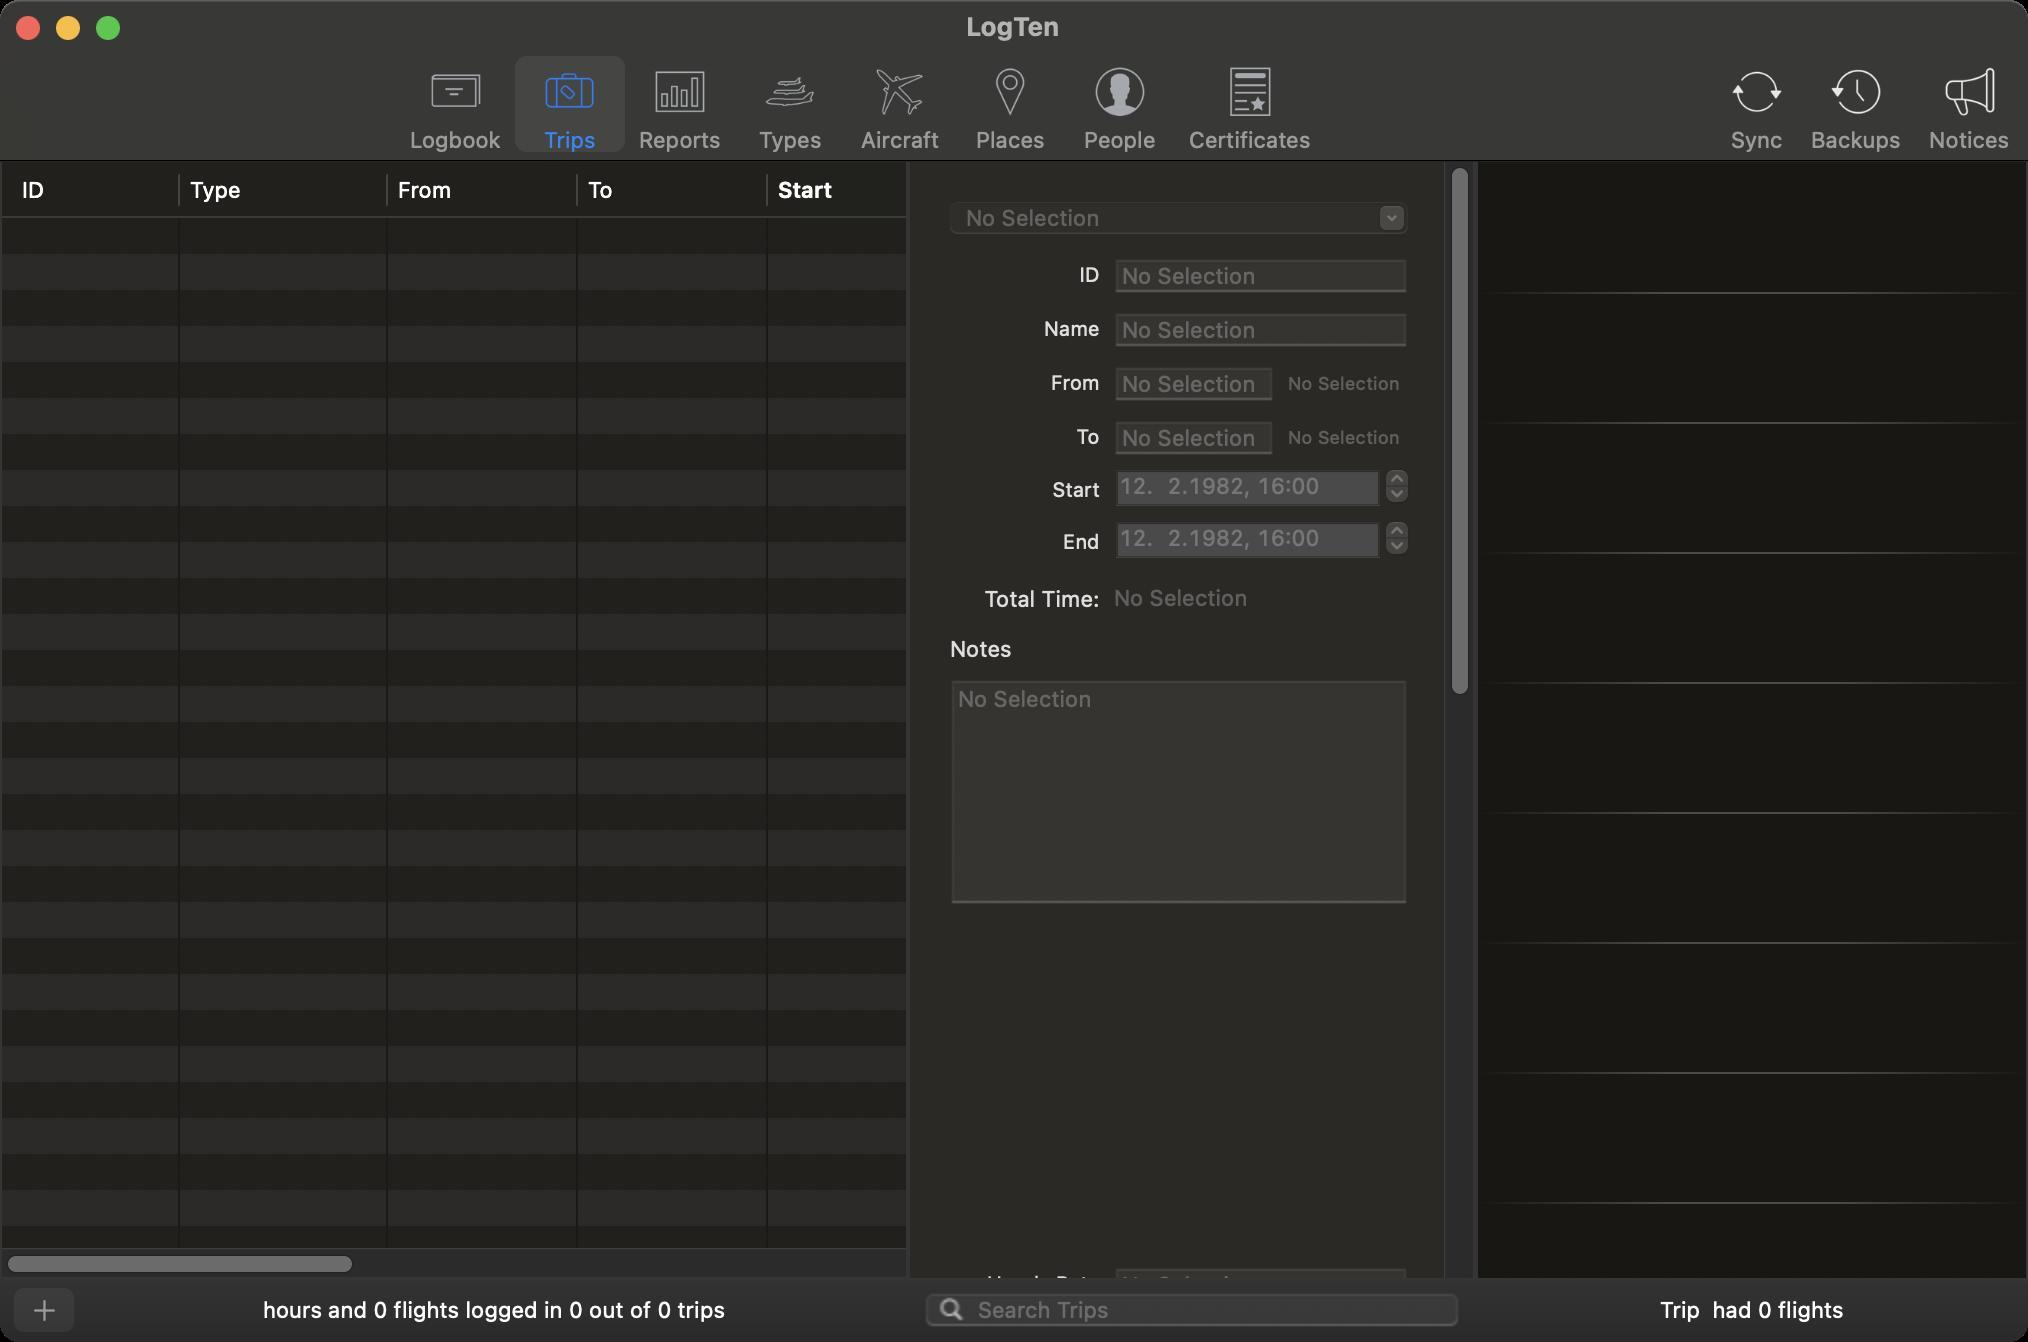
Accessibility tree:
{"name": "LogTen", "role": "AXWindow", "description": null, "role_description": "standard window", "value": null, "position": "357.00;254.00", "size": "1014;671", "children": [{"name": null, "role": "AXScrollArea", "description": null, "role_description": "scroll area", "value": null, "position": "454.00;80.00", "size": "284;560", "children": [{"name": "", "role": "AXButton", "description": "add", "role_description": "button", "value": null, "position": "483.00;1207.50", "size": "12;15", "children": []}, {"name": "", "role": "AXButton", "description": "remove", "role_description": "button", "value": null, "position": "502.00;1211.00", "size": "12;9", "children": []}, {"name": null, "role": "AXStaticText", "description": null, "role_description": "text", "value": "Start", "position": "469.00;238.50", "size": "83;13", "children": []}, {"name": null, "role": "AXStaticText", "description": null, "role_description": "text", "value": "End", "position": "469.00;264.50", "size": "83;13", "children": []}, {"name": null, "role": "AXStaticText", "description": null, "role_description": "text", "value": "ID", "position": "469.00;131.00", "size": "83;13", "children": []}, {"name": null, "role": "AXStaticText", "description": null, "role_description": "text", "value": "Name", "position": "469.00;158.00", "size": "83;13", "children": []}, {"name": null, "role": "AXStaticText", "description": null, "role_description": "text", "value": "", "position": "555.00;292.00", "size": "151;15", "children": []}, {"name": null, "role": "AXStaticText", "description": null, "role_description": "text", "value": "Notes", "position": "473.00;317.50", "size": "233;14", "children": []}, {"name": null, "role": "AXStaticText", "description": null, "role_description": "text", "value": "", "position": "557.00;128.00", "size": "147;19", "children": []}, {"name": null, "role": "AXStaticText", "description": null, "role_description": "text", "value": "", "position": "557.00;155.00", "size": "147;19", "children": []}, {"name": null, "role": "AXStaticText", "description": null, "role_description": "text", "value": "Hourly Rate", "position": "469.00;635.50", "size": "83;13", "children": []}, {"name": null, "role": "AXStaticText", "description": null, "role_description": "text", "value": "", "position": "557.00;632.50", "size": "147;19", "children": []}, {"name": null, "role": "AXStaticText", "description": null, "role_description": "text", "value": "Total Earnings", "position": "469.00;662.50", "size": "83;13", "children": []}, {"name": null, "role": "AXStaticText", "description": null, "role_description": "text", "value": "", "position": "557.00;659.50", "size": "147;19", "children": []}, {"name": null, "role": "AXDateTimeArea", "description": null, "role_description": "date time area", "value": "1982-02-12 16:00:00 +0000", "position": "557.00;234.00", "size": "149;20", "children": [{"name": null, "role": "AXIncrementor", "description": null, "role_description": "stepper", "value": 0.5, "position": "691.00;234.00", "size": "15;20", "children": [{"name": null, "role": "AXButton", "description": null, "role_description": "increment arrow button", "value": null, "position": "691.00;234.00", "size": "15;10", "children": []}, {"name": null, "role": "AXButton", "description": null, "role_description": "decrement arrow button", "value": null, "position": "691.00;244.00", "size": "15;10", "children": []}]}]}, {"name": null, "role": "AXDateTimeArea", "description": null, "role_description": "date time area", "value": "1982-02-12 16:00:00 +0000", "position": "557.00;260.00", "size": "149;20", "children": [{"name": null, "role": "AXIncrementor", "description": null, "role_description": "stepper", "value": 0.5, "position": "691.00;260.00", "size": "15;20", "children": [{"name": null, "role": "AXButton", "description": null, "role_description": "increment arrow button", "value": null, "position": "691.00;260.00", "size": "15;10", "children": []}, {"name": null, "role": "AXButton", "description": null, "role_description": "decrement arrow button", "value": null, "position": "691.00;270.00", "size": "15;10", "children": []}]}]}, {"name": null, "role": "AXStaticText", "description": null, "role_description": "text", "value": "", "position": "475.00;339.50", "size": "229;113", "children": []}, {"name": null, "role": "AXComboBox", "description": null, "role_description": "combo box", "value": "", "position": "474.00;100.00", "size": "232;19", "children": [{"name": "", "role": "AXButton", "description": null, "role_description": "button", "value": null, "position": "688.00;100.00", "size": "22;19", "children": []}]}, {"name": "", "role": "AXCheckBox", "description": null, "role_description": "checkbox", "value": 0, "position": "556.00;742.00", "size": "13;16", "children": []}, {"name": "Include_flight_pay", "role": "AXCheckBox", "description": null, "role_description": "checkbox", "value": 1, "position": "556.00;712.50", "size": "148;14", "children": []}, {"name": "", "role": "AXButton", "description": "refresh", "role_description": "button", "value": null, "position": "558.00;661.50", "size": "14;14", "children": []}, {"name": "", "role": "AXCheckBox", "description": null, "role_description": "checkbox", "value": 0, "position": "556.00;761.50", "size": "13;16", "children": []}, {"name": "", "role": "AXCheckBox", "description": null, "role_description": "checkbox", "value": 0, "position": "556.00;781.50", "size": "13;16", "children": []}, {"name": "", "role": "AXCheckBox", "description": null, "role_description": "checkbox", "value": 0, "position": "556.00;801.50", "size": "13;16", "children": []}, {"name": "", "role": "AXCheckBox", "description": null, "role_description": "checkbox", "value": 0, "position": "556.00;821.50", "size": "13;16", "children": []}, {"name": "", "role": "AXCheckBox", "description": null, "role_description": "checkbox", "value": 0, "position": "556.00;841.50", "size": "13;16", "children": []}, {"name": "", "role": "AXCheckBox", "description": null, "role_description": "checkbox", "value": 0, "position": "556.00;861.50", "size": "13;16", "children": []}, {"name": "", "role": "AXCheckBox", "description": null, "role_description": "checkbox", "value": 0, "position": "556.00;881.50", "size": "13;16", "children": []}, {"name": "", "role": "AXCheckBox", "description": null, "role_description": "checkbox", "value": 0, "position": "556.00;901.50", "size": "13;16", "children": []}, {"name": "", "role": "AXCheckBox", "description": null, "role_description": "checkbox", "value": 0, "position": "556.00;921.50", "size": "13;16", "children": []}, {"name": null, "role": "AXStaticText", "description": null, "role_description": "text", "value": "To", "position": "469.00;212.00", "size": "83;13", "children": []}, {"name": null, "role": "AXStaticText", "description": null, "role_description": "text", "value": "From", "position": "469.00;185.00", "size": "83;13", "children": []}, {"name": null, "role": "AXStaticText", "description": null, "role_description": "text", "value": "", "position": "557.00;182.00", "size": "80;19", "children": []}, {"name": null, "role": "AXStaticText", "description": null, "role_description": "text", "value": "", "position": "642.00;186.00", "size": "65;11", "children": []}, {"name": null, "role": "AXStaticText", "description": null, "role_description": "text", "value": "", "position": "642.00;213.00", "size": "65;11", "children": []}, {"name": null, "role": "AXStaticText", "description": null, "role_description": "text", "value": "", "position": "557.00;209.00", "size": "80;19", "children": []}, {"name": null, "role": "AXStaticText", "description": null, "role_description": "text", "value": "Total Time:", "position": "473.00;292.50", "size": "79;14", "children": []}, {"name": null, "role": "AXGroup", "description": null, "role_description": "group", "value": null, "position": "472.00;458.50", "size": "235;170", "children": [{"name": null, "role": "AXImage", "description": "", "role_description": "image", "value": null, "position": "476.00;461.50", "size": "227;162", "children": []}]}, {"name": null, "role": "AXScrollArea", "description": null, "role_description": "scroll area", "value": null, "position": "475.00;978.50", "size": "229;227", "children": [{"name": null, "role": "AXTable", "description": null, "role_description": "table", "value": null, "position": "476.00;1007.50", "size": "629;186", "children": [{"name": null, "role": "AXColumn", "description": null, "role_description": "column", "value": null, "position": "476.00;1007.50", "size": "78;186", "children": []}, {"name": null, "role": "AXColumn", "description": null, "role_description": "column", "value": null, "position": "554.00;1007.50", "size": "68;186", "children": []}, {"name": null, "role": "AXColumn", "description": null, "role_description": "column", "value": null, "position": "622.00;1007.50", "size": "68;186", "children": []}, {"name": null, "role": "AXColumn", "description": null, "role_description": "column", "value": null, "position": "690.00;1007.50", "size": "68;186", "children": []}, {"name": null, "role": "AXColumn", "description": null, "role_description": "column", "value": null, "position": "758.00;1007.50", "size": "72;186", "children": []}, {"name": null, "role": "AXColumn", "description": null, "role_description": "column", "value": null, "position": "830.00;1007.50", "size": "68;186", "children": []}, {"name": null, "role": "AXColumn", "description": null, "role_description": "column", "value": null, "position": "898.00;1007.50", "size": "207;186", "children": []}, {"name": null, "role": "AXGroup", "description": null, "role_description": "group", "value": null, "position": "476.00;979.50", "size": "629;28", "children": [{"name": "Date", "role": "AXButton", "description": null, "role_description": "sort button", "value": null, "position": "476.00;979.50", "size": "78;28", "children": []}, {"name": "Payee", "role": "AXButton", "description": null, "role_description": "sort button", "value": null, "position": "554.00;979.50", "size": "68;28", "children": []}, {"name": "Place", "role": "AXButton", "description": null, "role_description": "sort button", "value": null, "position": "622.00;979.50", "size": "68;28", "children": []}, {"name": "Type", "role": "AXButton", "description": null, "role_description": "sort button", "value": null, "position": "690.00;979.50", "size": "68;28", "children": []}, {"name": "Category", "role": "AXButton", "description": null, "role_description": "sort button", "value": null, "position": "758.00;979.50", "size": "72;28", "children": []}, {"name": "Amount", "role": "AXButton", "description": null, "role_description": "sort button", "value": null, "position": "830.00;979.50", "size": "68;28", "children": []}, {"name": "Notes", "role": "AXButton", "description": null, "role_description": "sort button", "value": null, "position": "898.00;979.50", "size": "207;28", "children": []}]}]}, {"name": null, "role": "AXScrollBar", "description": null, "role_description": "scroll bar", "value": 0.0, "position": "476.00;1193.50", "size": "216;11", "children": [{"name": null, "role": "AXValueIndicator", "description": null, "role_description": "value indicator", "value": 0.0, "position": "478.00;1193.50", "size": "72;11", "children": []}, {"name": null, "role": "AXButton", "description": null, "role_description": "increment arrow button", "value": null, "position": "476.00;1193.50", "size": "0;0", "children": []}, {"name": null, "role": "AXButton", "description": null, "role_description": "decrement arrow button", "value": null, "position": "476.00;1193.50", "size": "0;0", "children": []}, {"name": null, "role": "AXButton", "description": null, "role_description": "increment page button", "value": null, "position": "551.00;1193.50", "size": "141;11", "children": []}, {"name": null, "role": "AXButton", "description": null, "role_description": "decrement page button", "value": null, "position": "476.00;1193.50", "size": "2;11", "children": []}]}, {"name": null, "role": "AXScrollBar", "description": null, "role_description": "scroll bar", "value": 0.0, "position": "692.00;1007.50", "size": "11;186", "children": []}]}, {"name": null, "role": "AXStaticText", "description": null, "role_description": "text", "value": "Total:", "position": "528.00;1207.50", "size": "65;16", "children": []}, {"name": null, "role": "AXStaticText", "description": null, "role_description": "text", "value": "0,00 €", "position": "597.00;1207.50", "size": "109;16", "children": []}, {"name": null, "role": "AXStaticText", "description": null, "role_description": "text", "value": "Expenses", "position": "473.00;953.50", "size": "233;17", "children": []}, {"name": null, "role": "AXStaticText", "description": null, "role_description": "text", "value": "", "position": "557.00;686.50", "size": "147;19", "children": []}, {"name": null, "role": "AXStaticText", "description": null, "role_description": "text", "value": "Net Earnings", "position": "469.00;689.50", "size": "83;13", "children": []}, {"name": null, "role": "AXTextField", "description": null, "role_description": "text field", "value": "Custom 1", "position": "571.00;743.50", "size": "135;13", "children": []}, {"name": null, "role": "AXTextField", "description": null, "role_description": "text field", "value": "Custom 2", "position": "571.00;762.50", "size": "135;14", "children": []}, {"name": null, "role": "AXTextField", "description": null, "role_description": "text field", "value": "Custom 3", "position": "571.00;782.50", "size": "135;14", "children": []}, {"name": null, "role": "AXTextField", "description": null, "role_description": "text field", "value": "Custom 4", "position": "571.00;802.50", "size": "135;14", "children": []}, {"name": null, "role": "AXTextField", "description": null, "role_description": "text field", "value": "Custom 5", "position": "571.00;822.50", "size": "135;14", "children": []}, {"name": null, "role": "AXTextField", "description": null, "role_description": "text field", "value": "Custom 6", "position": "571.00;842.50", "size": "135;14", "children": []}, {"name": null, "role": "AXTextField", "description": null, "role_description": "text field", "value": "Custom 7", "position": "571.00;862.50", "size": "135;14", "children": []}, {"name": null, "role": "AXTextField", "description": null, "role_description": "text field", "value": "Custom 8", "position": "571.00;882.50", "size": "135;14", "children": []}, {"name": null, "role": "AXTextField", "description": null, "role_description": "text field", "value": "Custom 9", "position": "571.00;902.50", "size": "135;14", "children": []}, {"name": null, "role": "AXTextField", "description": null, "role_description": "text field", "value": "Custom 10", "position": "571.00;922.50", "size": "135;14", "children": []}, {"name": null, "role": "AXScrollBar", "description": null, "role_description": "scroll bar", "value": 0.0, "position": "722.00;81.00", "size": "15;558", "children": [{"name": null, "role": "AXValueIndicator", "description": null, "role_description": "value indicator", "value": 0.0, "position": "722.00;83.00", "size": "15;265", "children": []}, {"name": null, "role": "AXButton", "description": null, "role_description": "increment arrow button", "value": null, "position": "722.00;81.00", "size": "0;0", "children": []}, {"name": null, "role": "AXButton", "description": null, "role_description": "decrement arrow button", "value": null, "position": "722.00;81.00", "size": "0;0", "children": []}, {"name": null, "role": "AXButton", "description": null, "role_description": "increment page button", "value": null, "position": "722.00;348.50", "size": "15;290", "children": []}, {"name": null, "role": "AXButton", "description": null, "role_description": "decrement page button", "value": null, "position": "722.00;81.00", "size": "15;2", "children": []}]}]}, {"name": null, "role": "AXScrollArea", "description": null, "role_description": "scroll area", "value": null, "position": "0.00;80.00", "size": "454;560", "children": [{"name": null, "role": "AXTable", "description": null, "role_description": "table", "value": null, "position": "1.00;109.00", "size": "1162;515", "children": [{"name": null, "role": "AXColumn", "description": null, "role_description": "column", "value": null, "position": "1.00;109.00", "size": "89;515", "children": []}, {"name": null, "role": "AXColumn", "description": null, "role_description": "column", "value": null, "position": "90.00;109.00", "size": "104;515", "children": []}, {"name": null, "role": "AXColumn", "description": null, "role_description": "column", "value": null, "position": "194.00;109.00", "size": "95;515", "children": []}, {"name": null, "role": "AXColumn", "description": null, "role_description": "column", "value": null, "position": "289.00;109.00", "size": "95;515", "children": []}, {"name": null, "role": "AXColumn", "description": null, "role_description": "column", "value": null, "position": "384.00;109.00", "size": "105;515", "children": []}, {"name": null, "role": "AXColumn", "description": null, "role_description": "column", "value": null, "position": "489.00;109.00", "size": "99;515", "children": []}, {"name": null, "role": "AXColumn", "description": null, "role_description": "column", "value": null, "position": "588.00;109.00", "size": "99;515", "children": []}, {"name": null, "role": "AXColumn", "description": null, "role_description": "column", "value": null, "position": "687.00;109.00", "size": "175;515", "children": []}, {"name": null, "role": "AXColumn", "description": null, "role_description": "column", "value": null, "position": "862.00;109.00", "size": "99;515", "children": []}, {"name": null, "role": "AXColumn", "description": null, "role_description": "column", "value": null, "position": "961.00;109.00", "size": "99;515", "children": []}, {"name": null, "role": "AXColumn", "description": null, "role_description": "column", "value": null, "position": "1060.00;109.00", "size": "103;515", "children": []}, {"name": null, "role": "AXGroup", "description": null, "role_description": "group", "value": null, "position": "1.00;81.00", "size": "1162;28", "children": [{"name": "ID", "role": "AXButton", "description": null, "role_description": "sort button", "value": null, "position": "1.00;81.00", "size": "89;28", "children": []}, {"name": "Type", "role": "AXButton", "description": null, "role_description": "sort button", "value": null, "position": "90.00;81.00", "size": "104;28", "children": []}, {"name": "From", "role": "AXButton", "description": null, "role_description": "sort button", "value": null, "position": "194.00;81.00", "size": "95;28", "children": []}, {"name": "To", "role": "AXButton", "description": null, "role_description": "sort button", "value": null, "position": "289.00;81.00", "size": "95;28", "children": []}, {"name": "Start", "role": "AXButton", "description": null, "role_description": "sort button", "value": null, "position": "384.00;81.00", "size": "105;28", "children": []}, {"name": "End", "role": "AXButton", "description": null, "role_description": "sort button", "value": null, "position": "489.00;81.00", "size": "99;28", "children": []}, {"name": "Total_Trip", "role": "AXButton", "description": null, "role_description": "sort button", "value": null, "position": "588.00;81.00", "size": "99;28", "children": []}, {"name": "Name", "role": "AXButton", "description": null, "role_description": "sort button", "value": null, "position": "687.00;81.00", "size": "175;28", "children": []}, {"name": "Total_Earnings", "role": "AXButton", "description": null, "role_description": "sort button", "value": null, "position": "862.00;81.00", "size": "99;28", "children": []}, {"name": "Total_Time", "role": "AXButton", "description": null, "role_description": "sort button", "value": null, "position": "961.00;81.00", "size": "99;28", "children": []}, {"name": "Total_Duty", "role": "AXButton", "description": null, "role_description": "sort button", "value": null, "position": "1060.00;81.00", "size": "103;28", "children": []}]}]}, {"name": null, "role": "AXScrollBar", "description": null, "role_description": "scroll bar", "value": 0.0, "position": "1.00;624.00", "size": "452;15", "children": [{"name": null, "role": "AXValueIndicator", "description": null, "role_description": "value indicator", "value": 0.0, "position": "3.00;624.00", "size": "174;15", "children": []}, {"name": null, "role": "AXButton", "description": null, "role_description": "increment arrow button", "value": null, "position": "1.00;624.00", "size": "0;0", "children": []}, {"name": null, "role": "AXButton", "description": null, "role_description": "decrement arrow button", "value": null, "position": "1.00;624.00", "size": "0;0", "children": []}, {"name": null, "role": "AXButton", "description": null, "role_description": "increment page button", "value": null, "position": "177.50;624.00", "size": "276;15", "children": []}, {"name": null, "role": "AXButton", "description": null, "role_description": "decrement page button", "value": null, "position": "1.00;624.00", "size": "2;15", "children": []}]}]}, {"name": "", "role": "AXButton", "description": "add", "role_description": "button", "value": null, "position": "5.00;642.00", "size": "34;27", "children": []}, {"name": null, "role": "AXTextField", "description": null, "role_description": "search text field", "value": "", "position": "462.00;645.00", "size": "268;19", "children": [{"name": "", "role": "AXButton", "description": "search", "role_description": "button", "value": null, "position": "464.00;645.00", "size": "24;19", "children": []}]}, {"name": null, "role": "AXStaticText", "description": null, "role_description": "text", "value": " hours and 0 flights logged in 0 out of 0 trips", "position": "43.00;648.00", "size": "405;14", "children": []}, {"name": null, "role": "AXStaticText", "description": null, "role_description": "text", "value": "Small System Font Text", "position": "43.00;648.00", "size": "405;14", "children": []}, {"name": null, "role": "AXStaticText", "description": null, "role_description": "text", "value": "Trip  had 0 flights", "position": "736.00;648.00", "size": "280;14", "children": []}, {"name": null, "role": "AXScrollArea", "description": null, "role_description": "scroll area", "value": null, "position": "738.00;80.00", "size": "276;560", "children": [{"name": null, "role": "AXTable", "description": null, "role_description": "table", "value": null, "position": "739.00;81.00", "size": "274;558", "children": [{"name": null, "role": "AXColumn", "description": null, "role_description": "column", "value": null, "position": "739.00;81.00", "size": "245;558", "children": []}]}]}, {"name": null, "role": "AXToolbar", "description": null, "role_description": "toolbar", "value": null, "position": "0.00;28.00", "size": "1014;52", "children": [{"name": "Logbook", "role": "AXButton", "description": null, "role_description": "button", "value": null, "position": "198.00;28.00", "size": "60;52", "children": []}, {"name": "Trips", "role": "AXButton", "description": null, "role_description": "button", "value": null, "position": "257.50;28.00", "size": "55;52", "children": []}, {"name": "Reports", "role": "AXButton", "description": null, "role_description": "button", "value": null, "position": "312.50;28.00", "size": "55;52", "children": []}, {"name": "Types", "role": "AXButton", "description": null, "role_description": "button", "value": null, "position": "367.50;28.00", "size": "55;52", "children": []}, {"name": "Aircraft", "role": "AXButton", "description": null, "role_description": "button", "value": null, "position": "422.50;28.00", "size": "55;52", "children": []}, {"name": "Places", "role": "AXButton", "description": null, "role_description": "button", "value": null, "position": "477.50;28.00", "size": "55;52", "children": []}, {"name": "People", "role": "AXButton", "description": null, "role_description": "button", "value": null, "position": "532.50;28.00", "size": "55;52", "children": []}, {"name": "Certificates", "role": "AXButton", "description": null, "role_description": "button", "value": null, "position": "587.50;28.00", "size": "75;52", "children": []}, {"name": "Sync", "role": "AXButton", "description": null, "role_description": "button", "value": null, "position": "858.50;28.00", "size": "40;52", "children": []}, {"name": "Backups", "role": "AXButton", "description": null, "role_description": "button", "value": null, "position": "898.50;28.00", "size": "59;52", "children": []}, {"name": "Notices", "role": "AXButton", "description": null, "role_description": "button", "value": null, "position": "957.50;28.00", "size": "54;52", "children": []}]}, {"name": null, "role": "AXButton", "description": null, "role_description": "close button", "value": null, "position": "7.00;6.00", "size": "14;16", "children": []}, {"name": null, "role": "AXButton", "description": null, "role_description": "full screen button", "value": null, "position": "47.00;6.00", "size": "14;16", "children": [{"name": null, "role": "AXGroup", "description": null, "role_description": "group", "value": null, "position": "47.00;6.00", "size": "14;16", "children": [{"name": null, "role": "AXGroup", "description": null, "role_description": "group", "value": null, "position": "47.00;6.00", "size": "14;16", "children": []}]}]}, {"name": null, "role": "AXButton", "description": null, "role_description": "minimize button", "value": null, "position": "27.00;6.00", "size": "14;16", "children": []}, {"name": null, "role": "AXStaticText", "description": null, "role_description": "text", "value": "LogTen", "position": "481.00;5.00", "size": "51;16", "children": []}]}